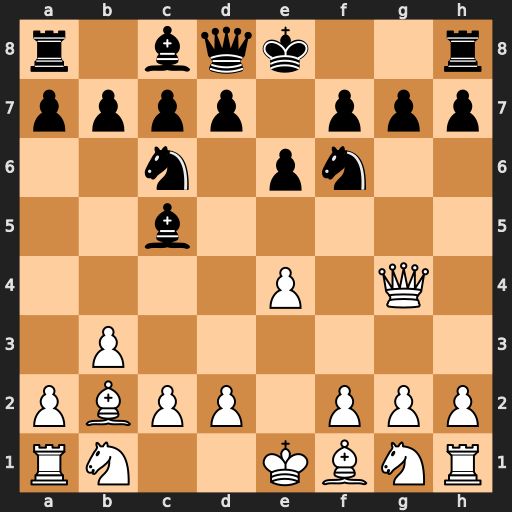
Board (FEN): r1bqk2r/pppp1ppp/2n1pn2/2b5/4P1Q1/1P6/PBPP1PPP/RN2KBNR
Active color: w
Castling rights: KQkq
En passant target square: -
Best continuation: Qxg7 Rg8 Qxf6 Qxf6 Bxf6